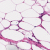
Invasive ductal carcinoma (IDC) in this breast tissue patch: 0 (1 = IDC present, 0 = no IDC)